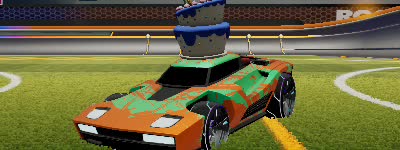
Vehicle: breakout